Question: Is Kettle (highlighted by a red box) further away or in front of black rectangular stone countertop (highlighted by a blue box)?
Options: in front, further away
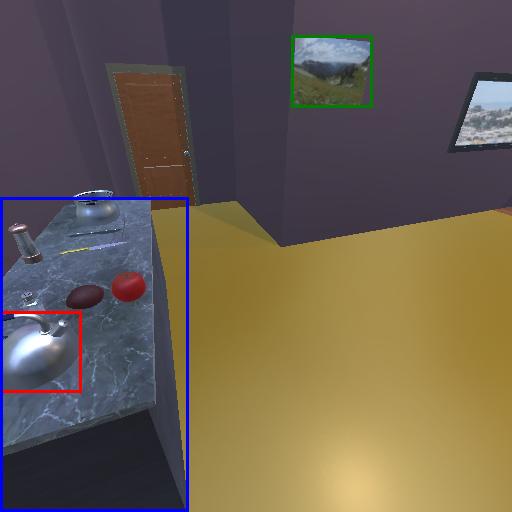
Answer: in front